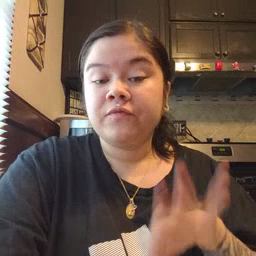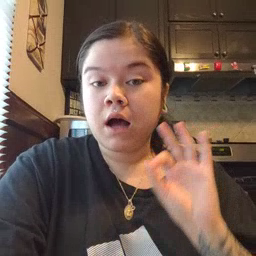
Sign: find